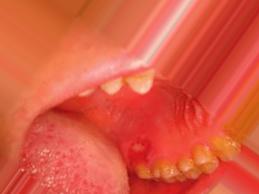
Condition: Mouth Ulcer